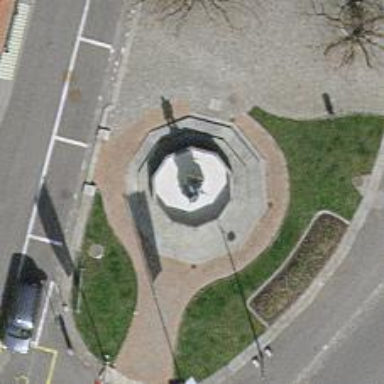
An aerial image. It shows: Fountain.